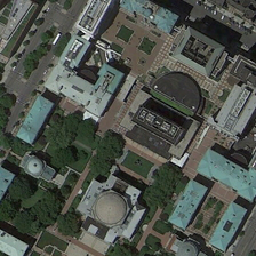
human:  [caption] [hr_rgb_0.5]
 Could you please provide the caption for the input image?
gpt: Playground surrounded by green lawn and red runway and plants and buildings.

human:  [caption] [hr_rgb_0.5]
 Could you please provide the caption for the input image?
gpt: There are some buildings and plants in it.

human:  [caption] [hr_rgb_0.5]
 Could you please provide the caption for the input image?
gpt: A playground with green lawn and red track, surrounded by plants and buildings.

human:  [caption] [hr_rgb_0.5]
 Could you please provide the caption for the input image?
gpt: Some buildings and plants.

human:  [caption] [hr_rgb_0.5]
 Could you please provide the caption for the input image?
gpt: a playground with green lawn and red track surrounded by plants and buildings.